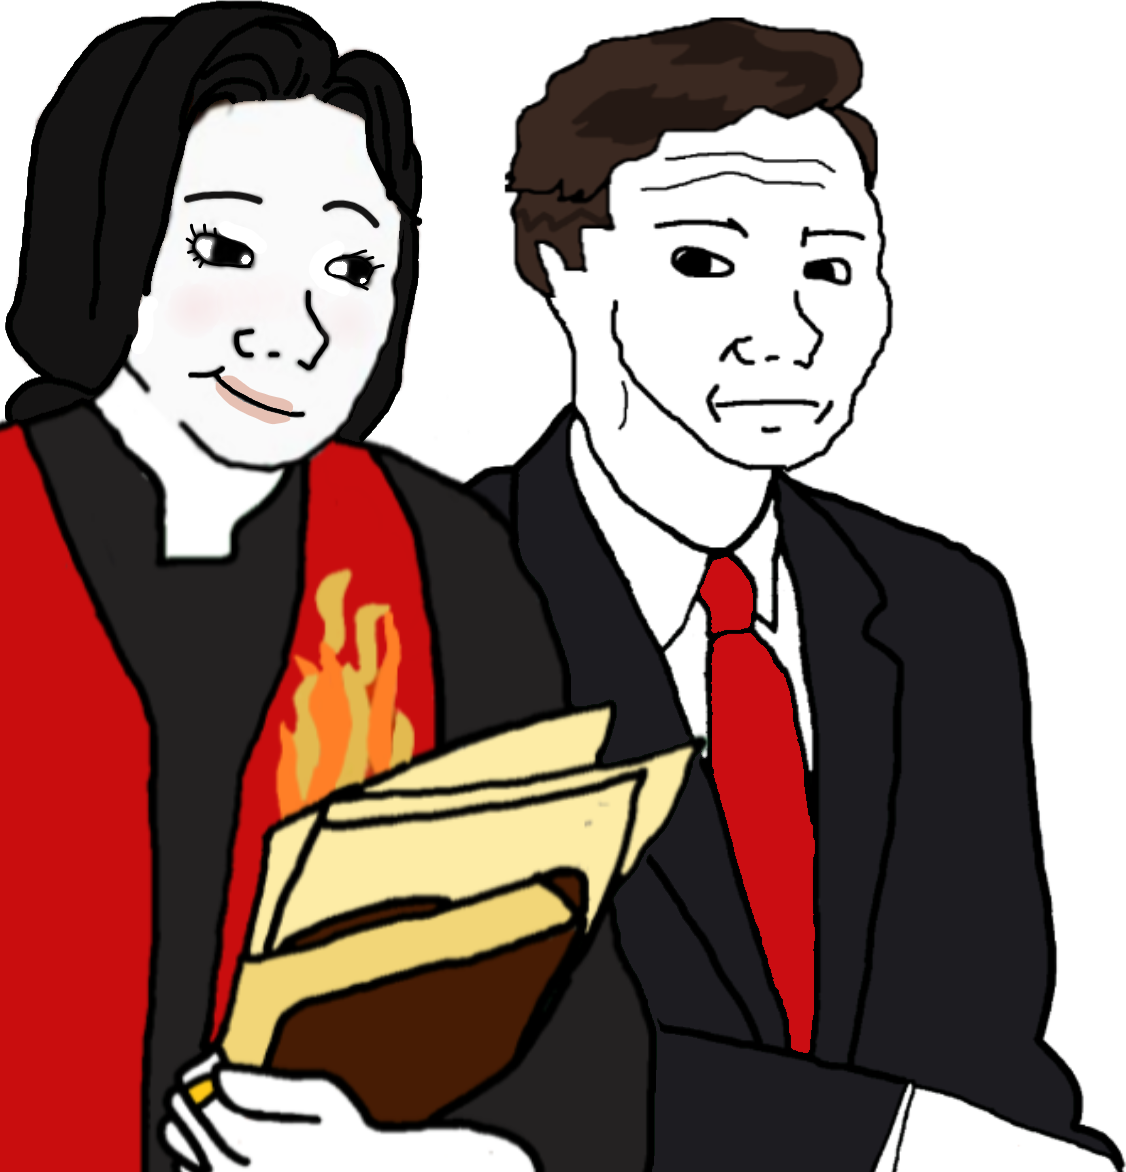
Label: 5_Trad_Wife